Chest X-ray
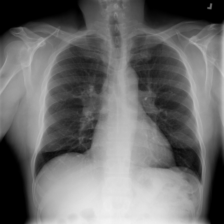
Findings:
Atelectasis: negative
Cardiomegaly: negative
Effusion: negative
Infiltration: negative
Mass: negative
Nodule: negative
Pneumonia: negative
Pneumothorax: negative
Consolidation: negative
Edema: negative
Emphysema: negative
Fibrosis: negative
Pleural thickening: negative
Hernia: negative